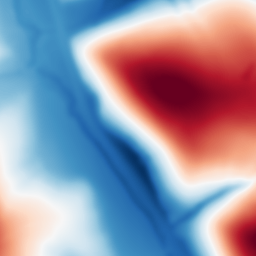
Category: multiscale
Decomposition family: dog
Decomposition parameters: sigma_low: 3
sigma_high: 100
Upsampling method: linear_exact
Upsampling parameters: scale: 4
Upsampling scale: 4